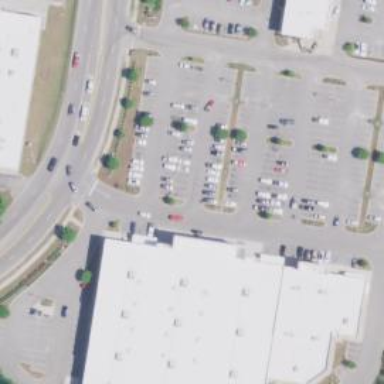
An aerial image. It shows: Building.